Question: When I log in to my app the db request bar dissapears? How do I make it show that it always.
shows?
The screenshot at the top shows the database doctrine count, the one at the bottom doesn't. It dissapears after a successful login

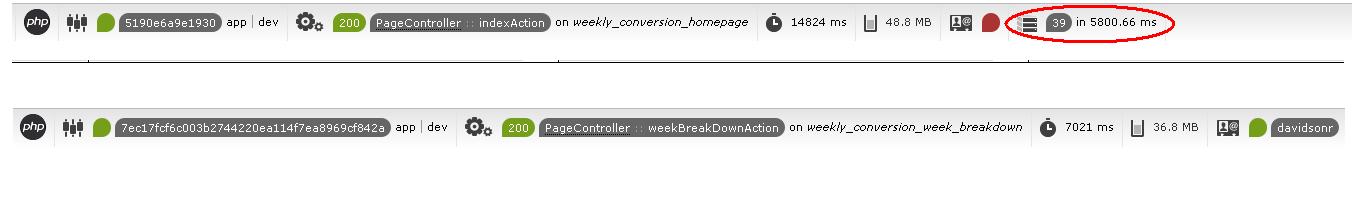
Answer: I managed to solve this by making the text smaller. Adding the following css did the trick
'''
.sf-toolbarreset span, .sf-toolbarreset div {
font-size: 9px !important;
}
'''